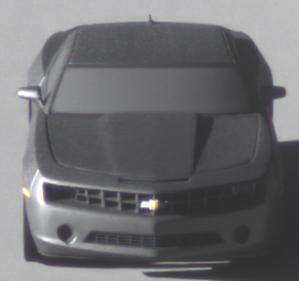
Make: Chevrolet
Model: Camaro Cabriolet 6.2 V8
Detailed model: Camaro (V) Coupé
Model produced from: 2011/09
Model produced until: 2014/02
Doors: 2
Color: gray
Road condition: dry road
Daytime: sunrise or sunset
Contrast: medium contrast